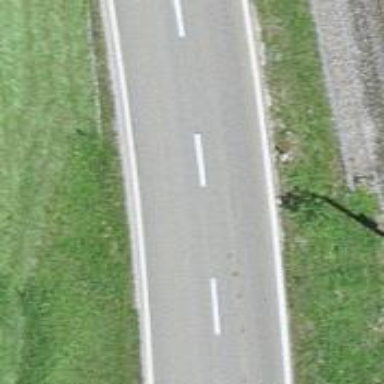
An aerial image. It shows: Secondary road with asphalt surface.